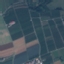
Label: PermanentCrop